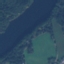
Land use / land cover: River